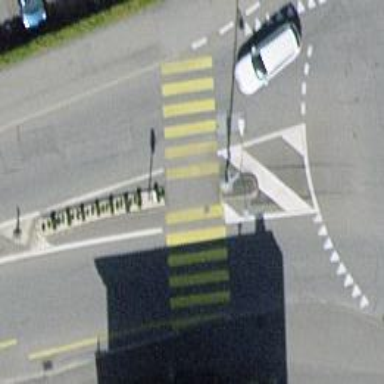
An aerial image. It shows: Uncontrolled crossing with pedestrian island.